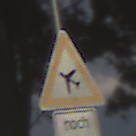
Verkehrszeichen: FlugbetriebRechts
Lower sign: LaengeEinerStrecke4
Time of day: MorningAfternoon
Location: Outdoor (Nature)
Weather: Clear
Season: NotSpecified
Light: Natural